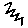
Label: zigzag